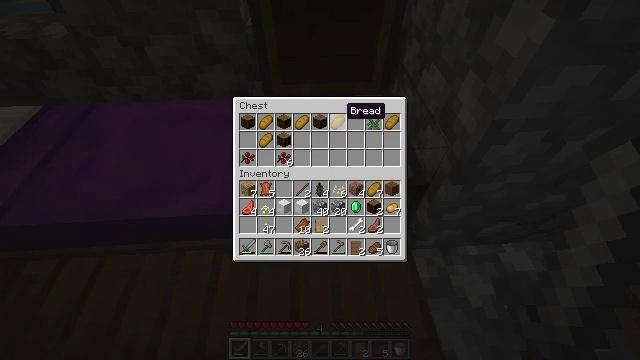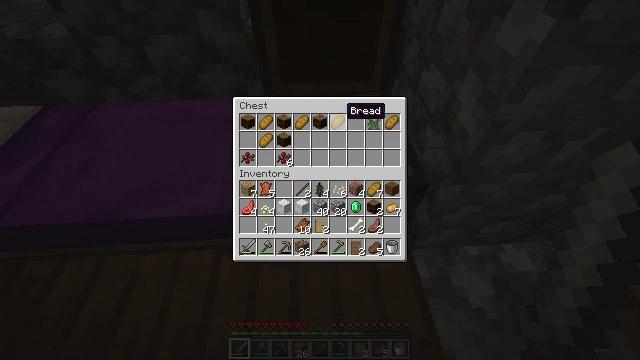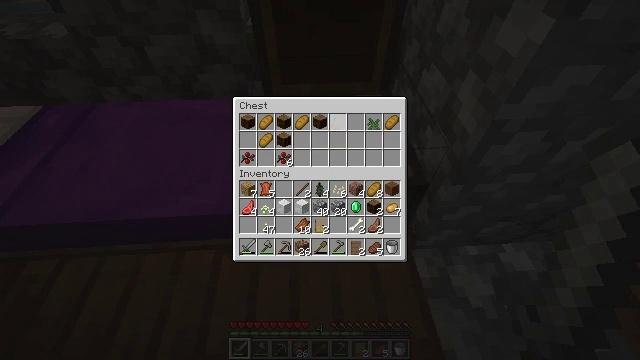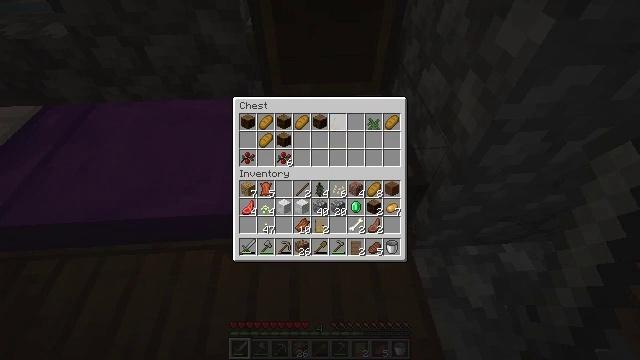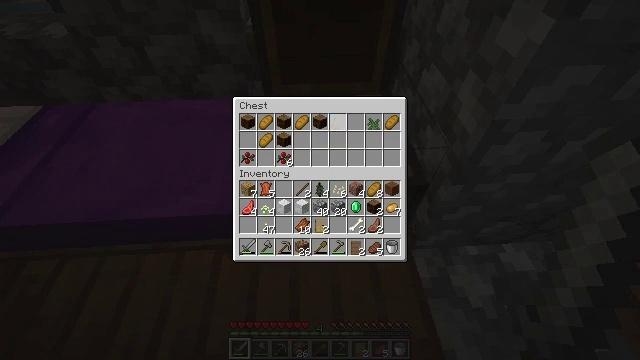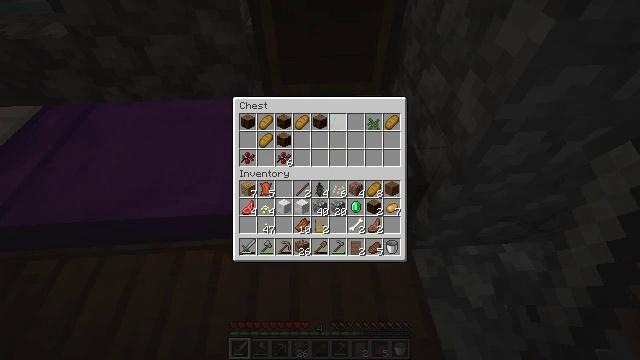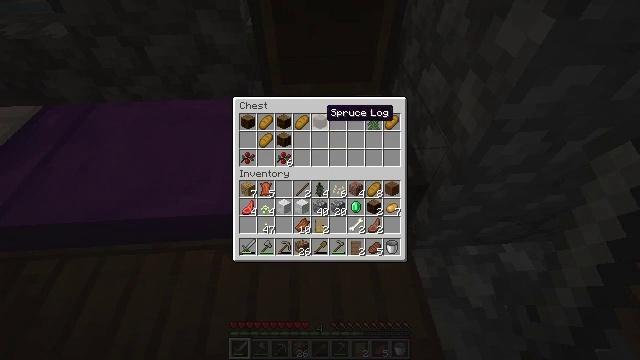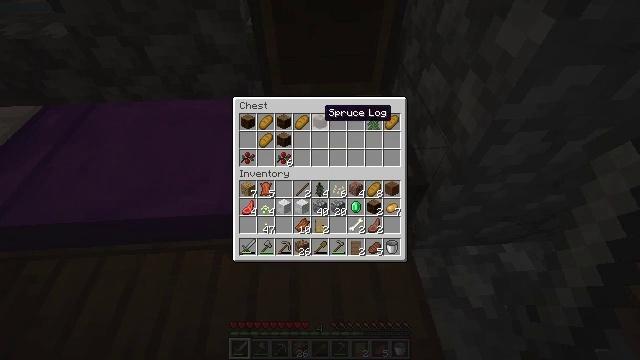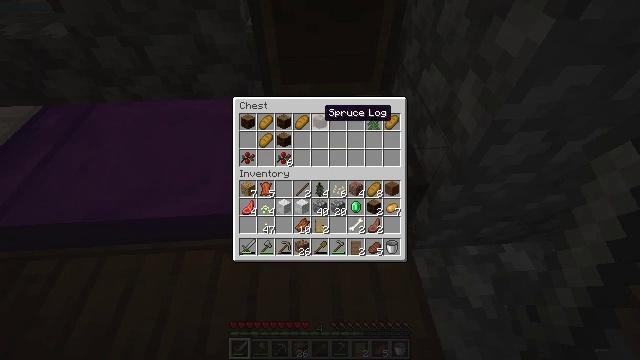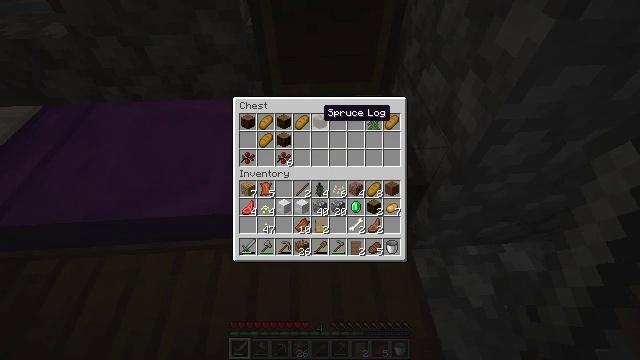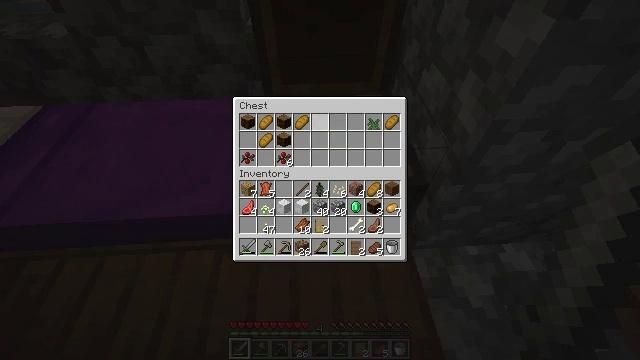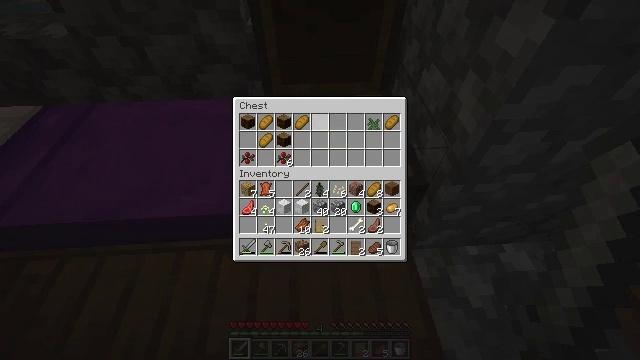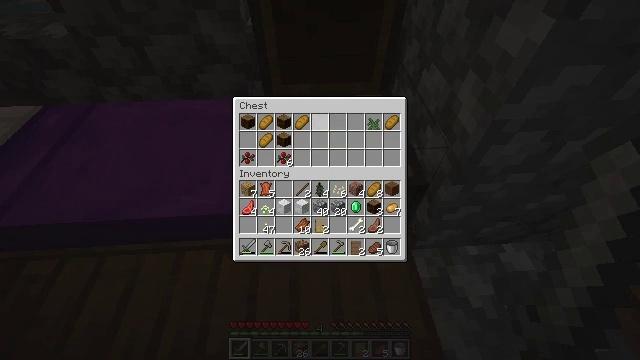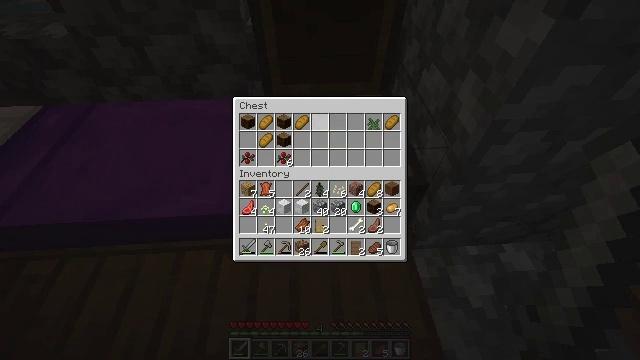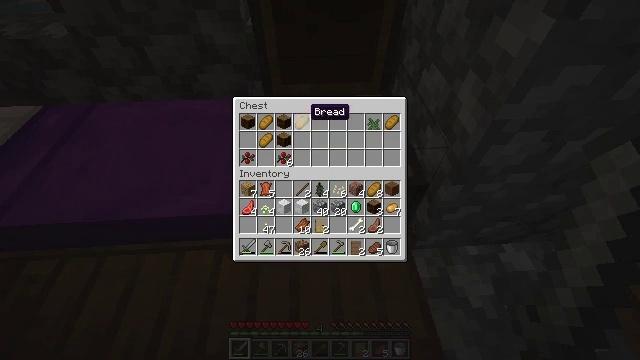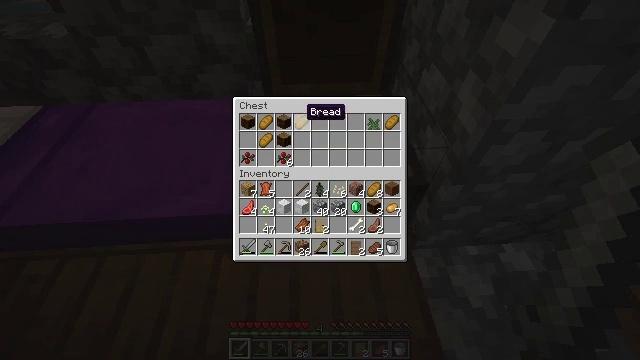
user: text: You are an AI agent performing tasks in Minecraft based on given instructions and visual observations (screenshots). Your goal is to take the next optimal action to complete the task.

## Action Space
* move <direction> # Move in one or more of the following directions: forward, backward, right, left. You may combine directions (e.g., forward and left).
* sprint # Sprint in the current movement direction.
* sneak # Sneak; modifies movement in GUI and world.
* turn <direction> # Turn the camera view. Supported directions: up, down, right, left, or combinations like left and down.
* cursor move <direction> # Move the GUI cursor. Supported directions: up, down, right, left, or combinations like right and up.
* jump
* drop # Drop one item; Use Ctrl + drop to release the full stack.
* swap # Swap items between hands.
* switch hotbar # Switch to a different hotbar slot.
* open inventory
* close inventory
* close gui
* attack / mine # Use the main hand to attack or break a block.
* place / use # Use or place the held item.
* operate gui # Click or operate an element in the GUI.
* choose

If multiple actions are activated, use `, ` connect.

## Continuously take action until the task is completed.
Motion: motion action
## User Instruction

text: Harvest the spruce door from its frame.
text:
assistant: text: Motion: sneak
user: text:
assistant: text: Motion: sneak, operate gui
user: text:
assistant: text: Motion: sneak, operate gui
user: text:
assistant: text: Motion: sneak
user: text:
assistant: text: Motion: sneak, cursor move left
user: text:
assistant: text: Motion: sneak, cursor move left
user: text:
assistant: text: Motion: sneak
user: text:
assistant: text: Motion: sneak
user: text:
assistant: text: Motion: sneak
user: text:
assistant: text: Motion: sneak, operate gui
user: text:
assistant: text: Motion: sneak, operate gui
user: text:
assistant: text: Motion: sneak
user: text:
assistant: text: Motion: sneak
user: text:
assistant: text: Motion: sneak, cursor move left
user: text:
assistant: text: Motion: sneak
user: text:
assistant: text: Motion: sneak
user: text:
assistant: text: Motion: sneak, operate gui
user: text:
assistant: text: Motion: sneak, operate gui
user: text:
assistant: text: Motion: sneak, operate gui
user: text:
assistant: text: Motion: sneak
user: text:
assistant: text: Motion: sneak, cursor move left
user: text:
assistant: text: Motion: sneak
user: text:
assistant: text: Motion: sneak
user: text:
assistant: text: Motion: sneak, operate gui
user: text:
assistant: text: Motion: sneak, operate gui
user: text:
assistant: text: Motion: sneak, operate gui
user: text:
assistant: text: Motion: sneak
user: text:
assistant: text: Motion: sneak
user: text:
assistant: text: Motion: sneak, cursor move down
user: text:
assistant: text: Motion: sneak